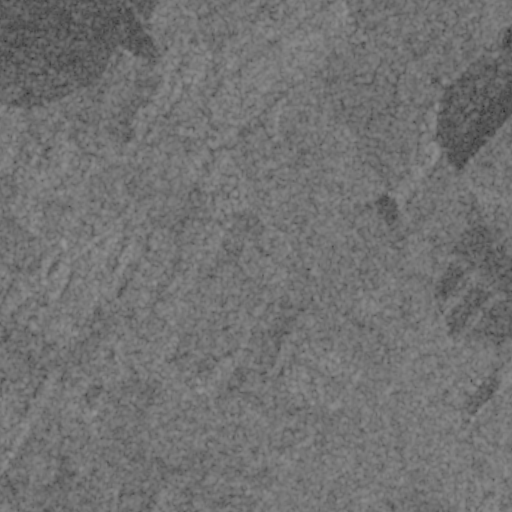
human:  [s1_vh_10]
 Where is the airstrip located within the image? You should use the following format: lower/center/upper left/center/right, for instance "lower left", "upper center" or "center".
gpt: The airstrip is located in the center right of the image.
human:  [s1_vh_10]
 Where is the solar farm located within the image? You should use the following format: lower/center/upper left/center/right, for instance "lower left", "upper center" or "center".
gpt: The solar farm is located in the lower right of the image.
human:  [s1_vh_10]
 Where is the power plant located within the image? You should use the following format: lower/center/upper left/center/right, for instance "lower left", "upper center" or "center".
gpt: There is no power plant in the image.

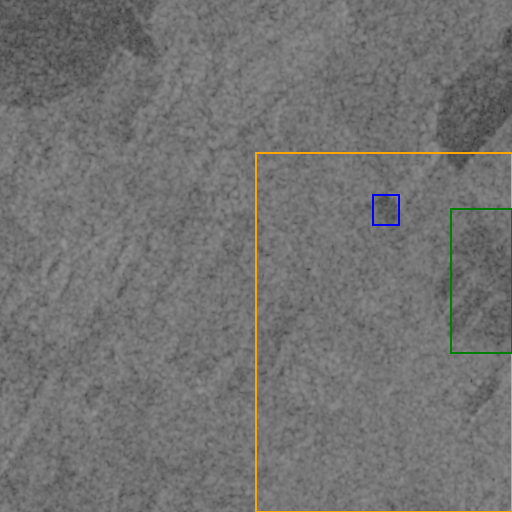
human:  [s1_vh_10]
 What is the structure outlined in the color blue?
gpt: The structure outlined in blue is an airstrip.
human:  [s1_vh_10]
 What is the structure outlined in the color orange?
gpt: The structure outlined in orange is a crop field.
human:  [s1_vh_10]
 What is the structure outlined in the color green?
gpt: The structure outlined in green is a solar farm.
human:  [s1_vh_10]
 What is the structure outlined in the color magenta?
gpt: There is no magenta outline.